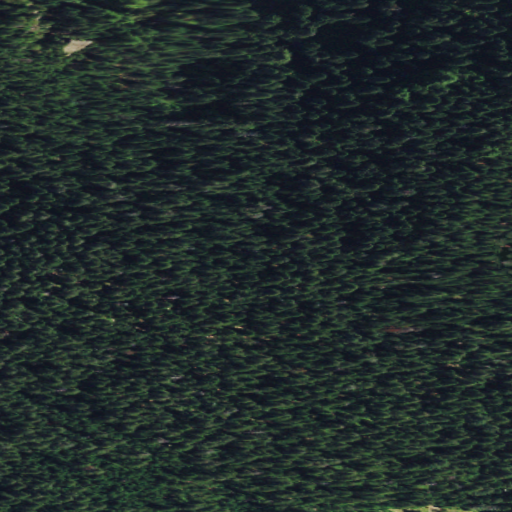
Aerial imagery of mountain in Washington named Calamity Peak containing only evergreen forest